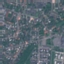
Land use / land cover: Residential